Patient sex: M
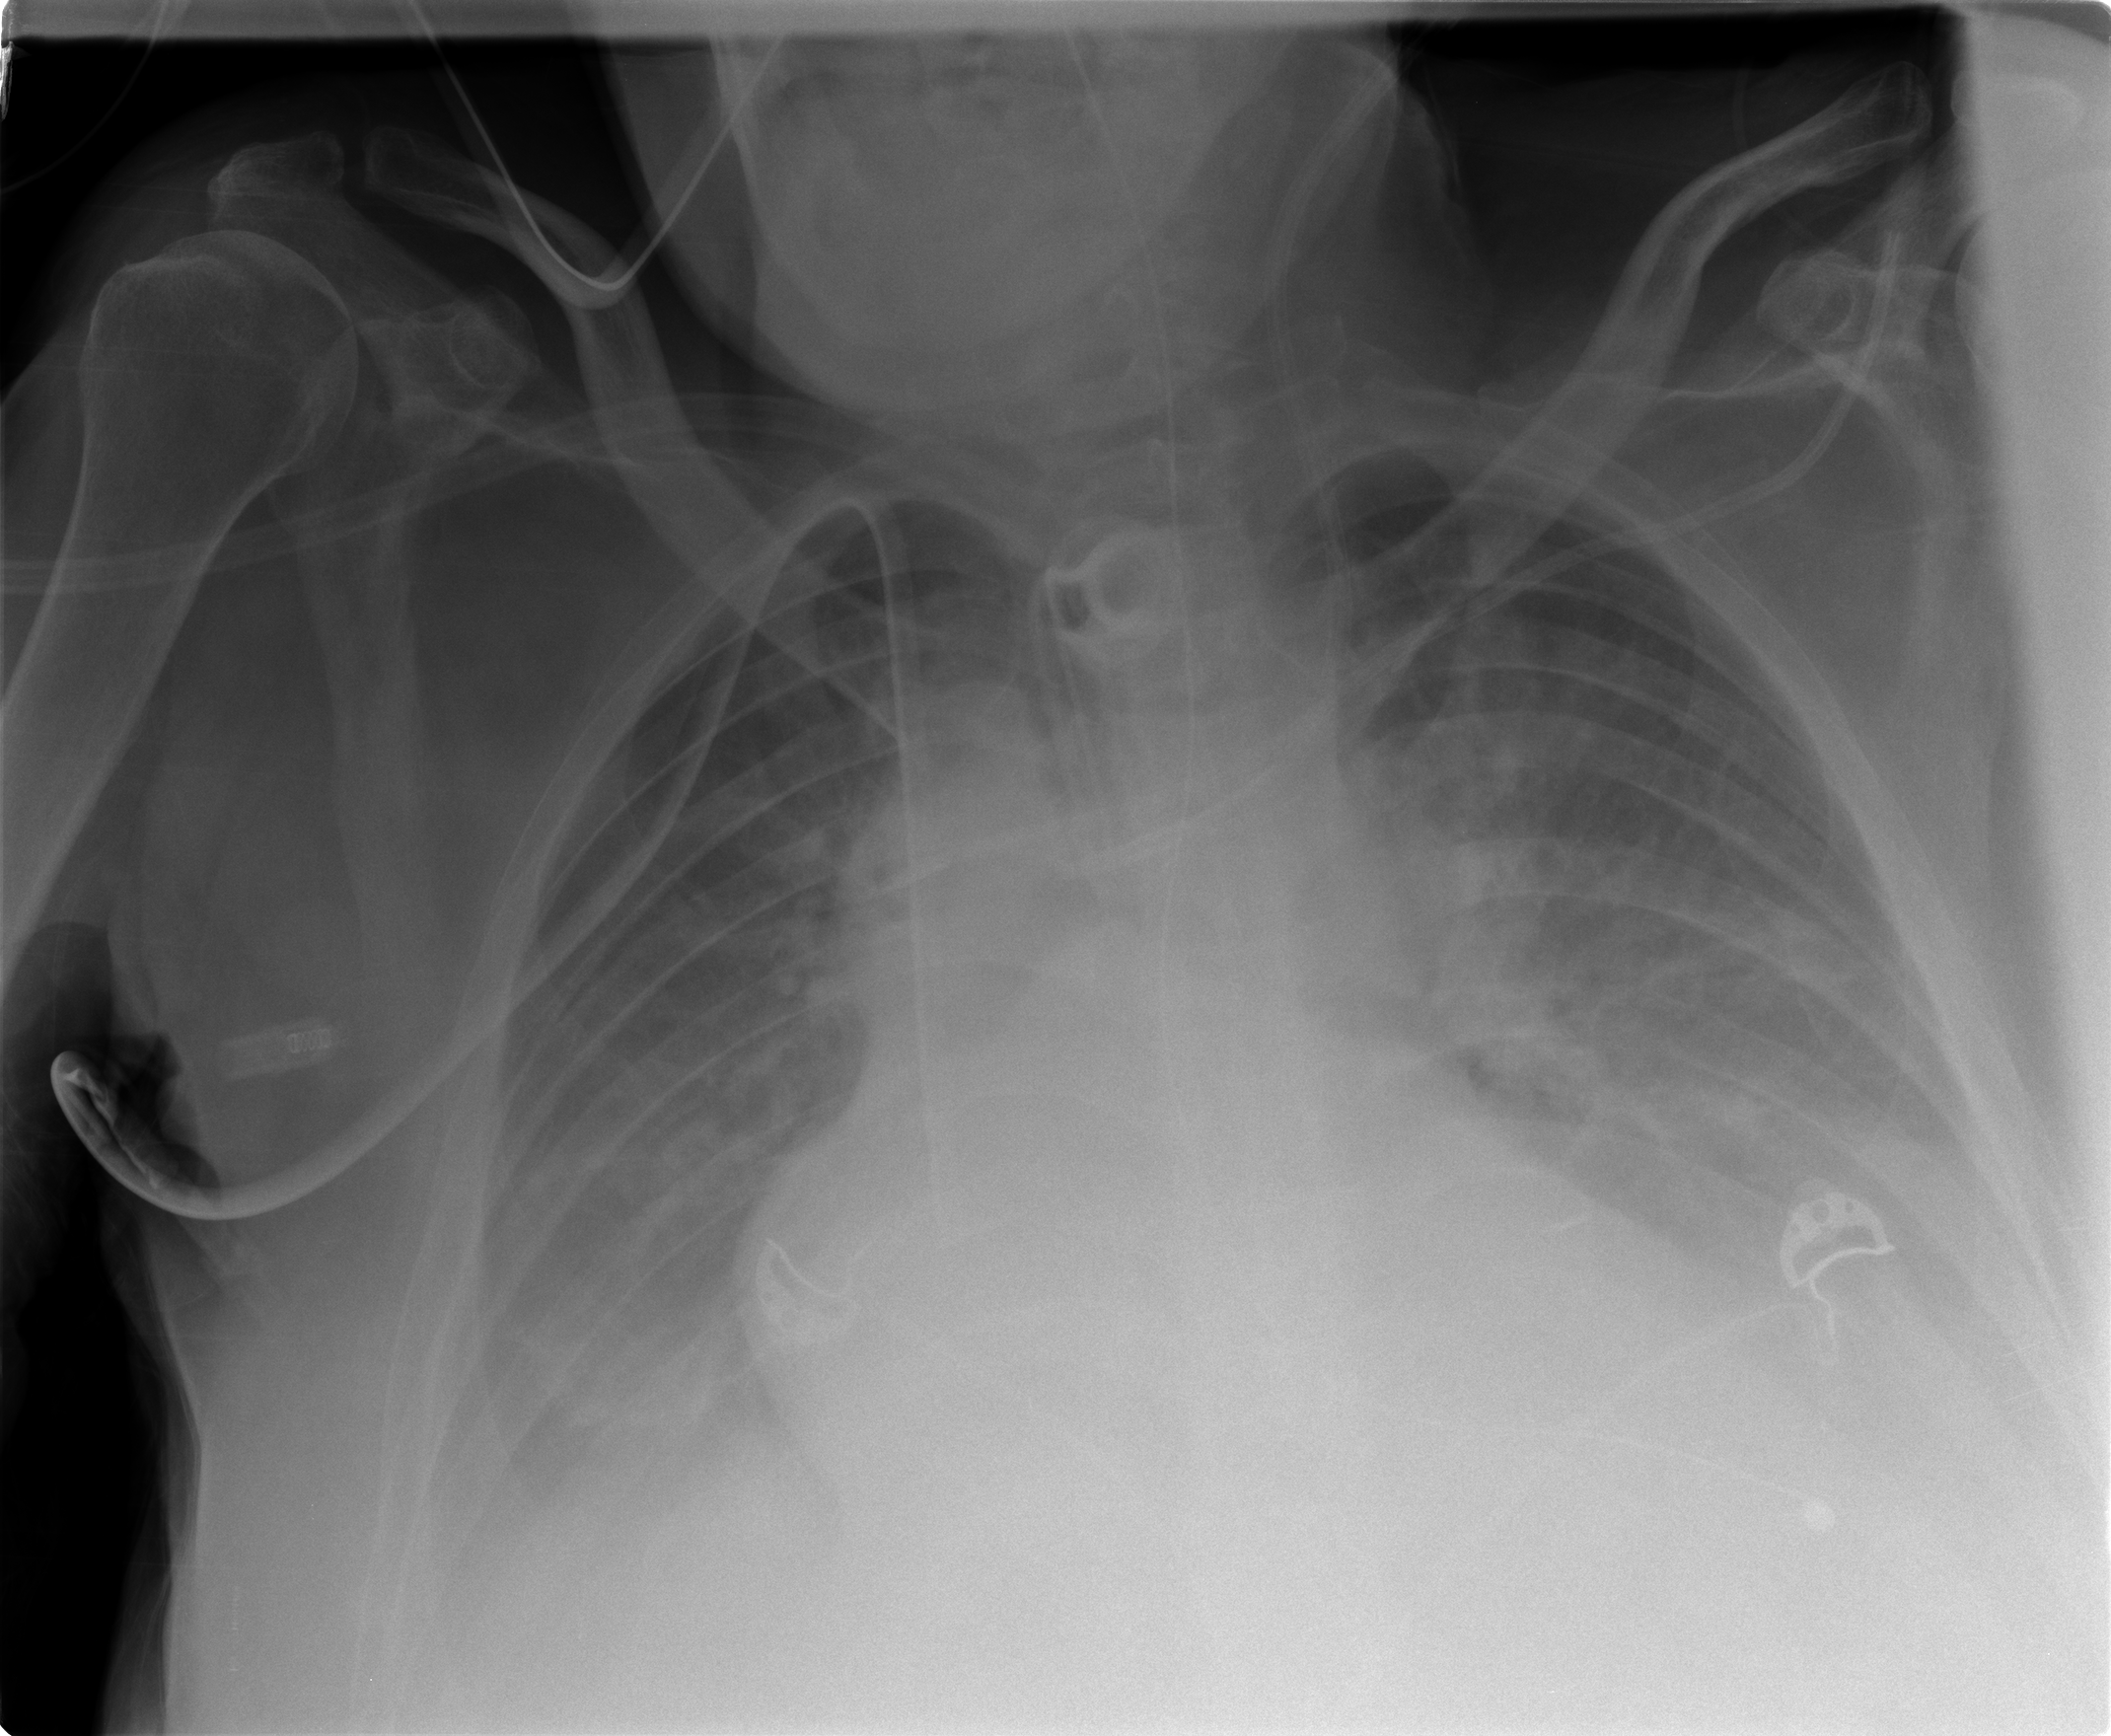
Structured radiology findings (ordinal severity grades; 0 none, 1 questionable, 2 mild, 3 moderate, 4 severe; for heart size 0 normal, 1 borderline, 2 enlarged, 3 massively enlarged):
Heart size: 1
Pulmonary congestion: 2
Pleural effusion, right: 2
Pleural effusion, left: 3
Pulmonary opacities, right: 0
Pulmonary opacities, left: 0
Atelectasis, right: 2
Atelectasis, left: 2